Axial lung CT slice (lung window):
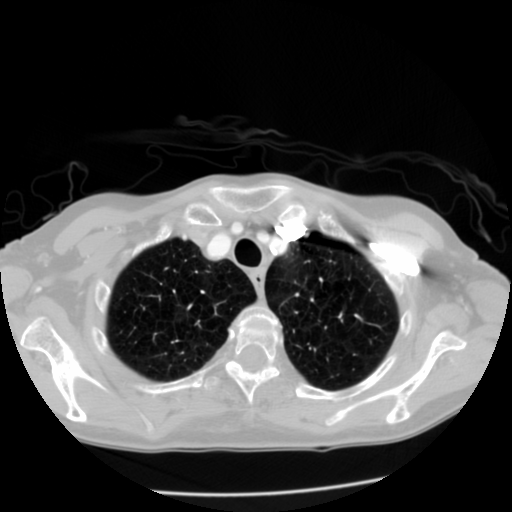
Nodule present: no